Question: I have two time-series datasets that I want to make a step-chart of.
The time series data is between Monday 2015-04-20 and Friday 2015-04-24.
The first dataset contains 26337 rows with values ranging from 0-1.
The second dataset contains 80 rows with values between 0-4.
First dataset represents motion sensor values in a room, with around 2-3 minutes between each measurement. 1 indicates the room is occupied, 0 indicates that it is empty. The second contains data from a survey where users could fill in how many people were in the same room, at the time they were answering the survey.
Now I want to compare this data, to find out how well the sensor performs. Obviously there is a lot of data that is "missing" in the second set. Is there a way to fill in the "blanks" in a step chart?
Each row has the following format:
Header
Timestamp (%Y-%m-%d %H:%M:%S),value
Example:
Time,Occupancy
24-04-2015 21:40:33,1
24-04-2015 21:43:11,0
.....
So far I have managed to import the first dataset and make a plot of it. Unfortunately the x-axis is not showing dates, but a lot of numbers:
'''
import pandas as pd
import matplotlib.pyplot as plt
from datetime import datetime
data = open('PIRDATA.csv')
ts = pd.Series.from_csv(data, sep=',')
plot(ts);
'''
Result:

How would I go on from here on now?
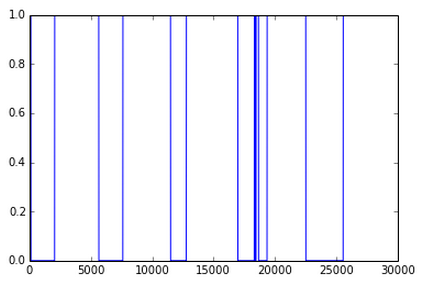
Answer: Try to use Pandas to read the data, using the Date column as the index (parsing the values to dates).
'''
data = pd.read_csv('PIRDATA.csv', index_col=0, parse_dates=0)
'''
To achieve your step chart objective, try:
'''
import pandas as pd
import matplotlib.pyplot as plt
import numpy as np
from matplotlib.dates import DateFormatter
from matplotlib.dates import HourLocator
small_dataset = pd.read_csv('SURVEY_RESULTS_WEEK1.csv', header=0,index_col=0, parse_dates=0)
big_dataset = pd.read_csv('PIRDATA_RAW_CONVERTED_DATETIME.csv', header=0,index_col=0, parse_dates=0)
small_dataset.rename(columns={'Occupancy': 'Survey'}, inplace=True)
big_dataset.rename(columns={'Occupancy': 'PIR'}, inplace=True)
big = big_dataset.plot()
big.xaxis.set_major_formatter(DateFormatter('%y-%m-%d H: %H'))
big.xaxis.set_major_locator(HourLocator(np.arange(0, 25, 6)))
big.set_ylabel('Occupancy')
small_dataset.plot(ax=big, drawstyle='steps')
fig = plt.gcf()
fig.suptitle('PIR and Survey Occupancy Comparsion')
plt.show()
'''